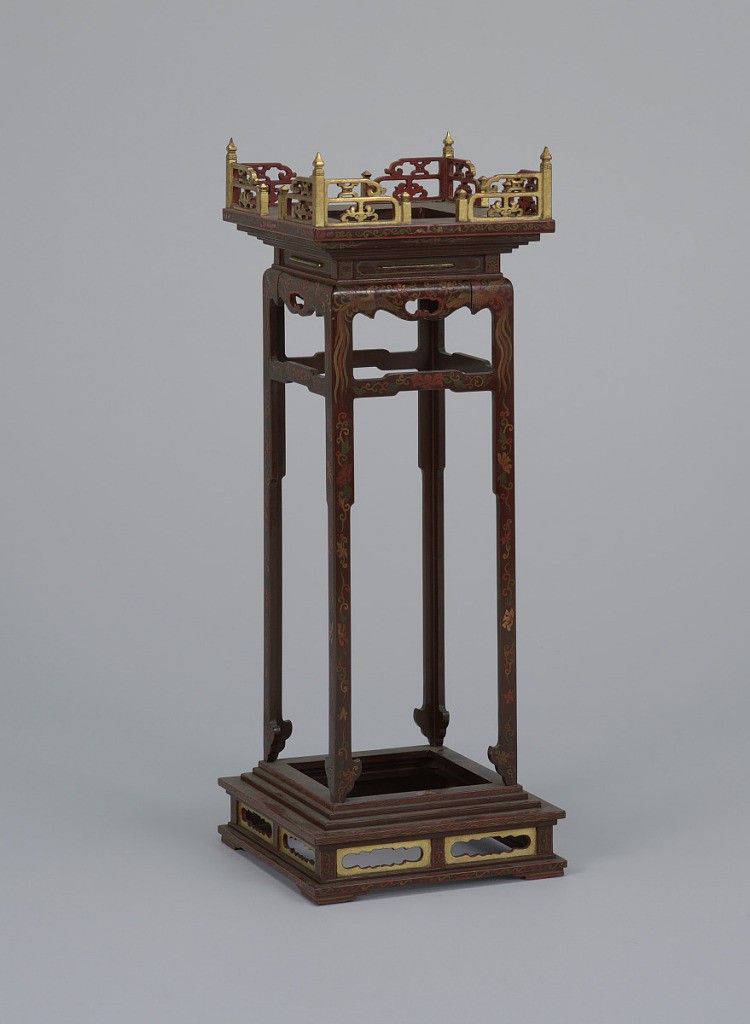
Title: Clock
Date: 18th century
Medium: wood, lacquer, gilding
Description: Yagura Dokei. Clock case. Lacquer painted + gilded.